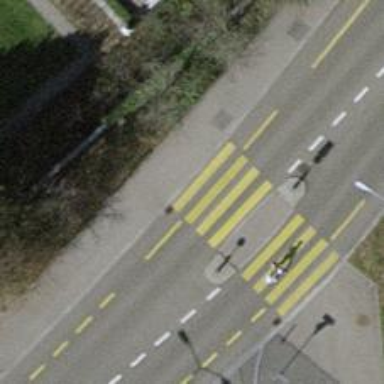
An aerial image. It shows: Uncontrolled zebra crossing with central island.